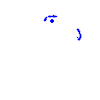
Particle: proton